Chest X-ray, AP view. Patient: 18 years old, sex F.
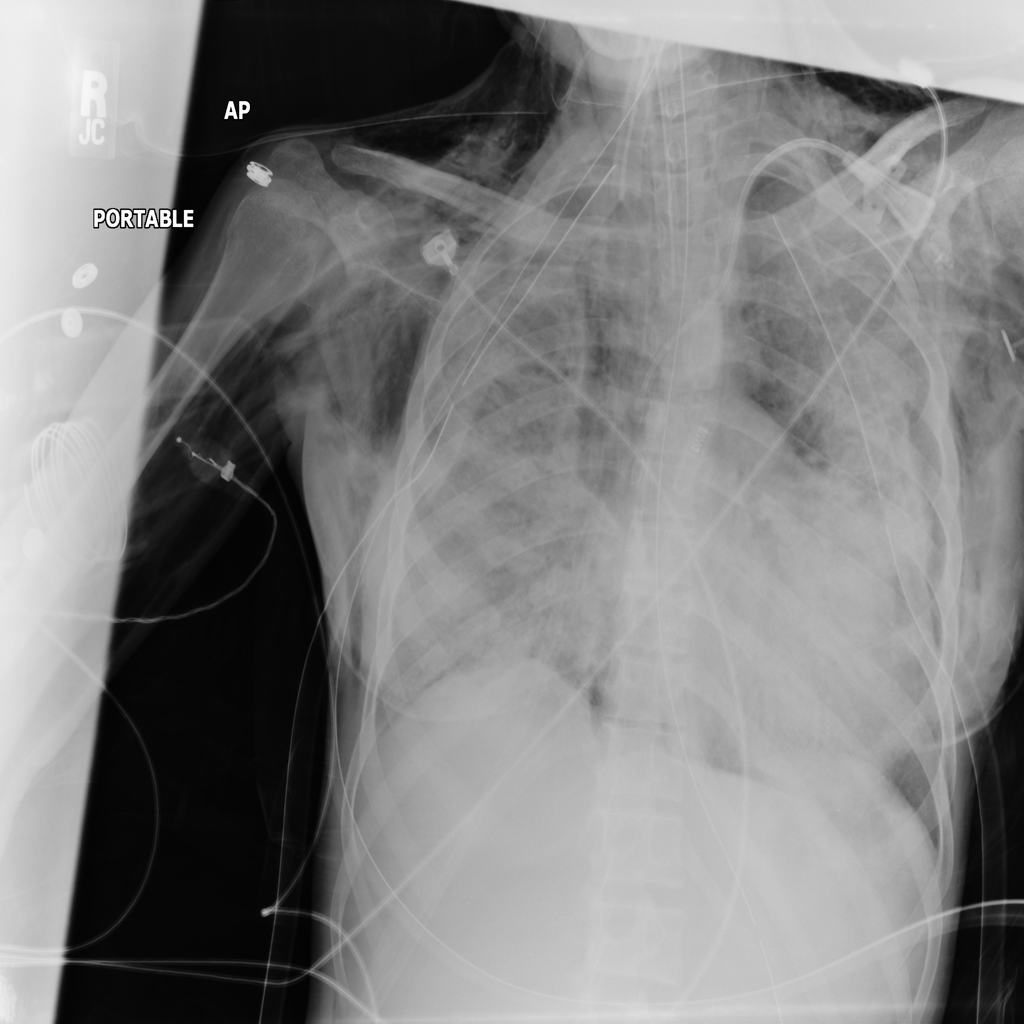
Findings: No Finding